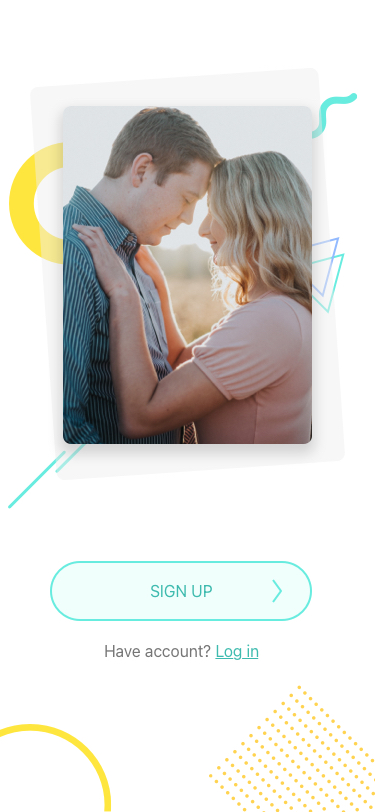
Text in this UI design:
Have account? Log in
Sign up